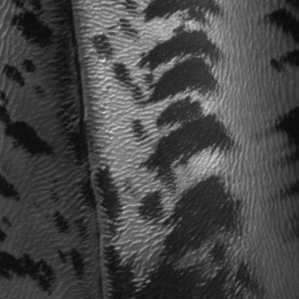
Label: frost